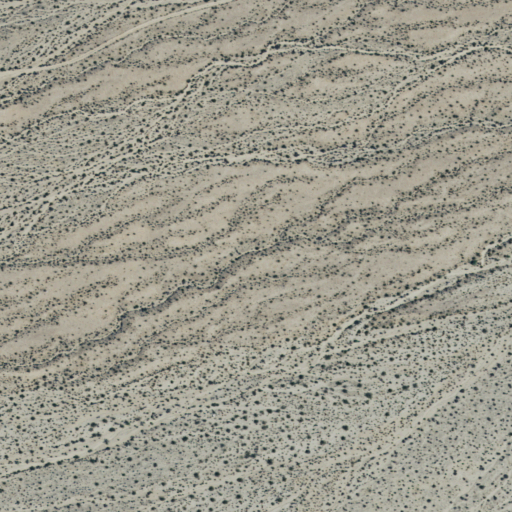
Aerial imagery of valley in California named Scanlon Gulch containing only shrub